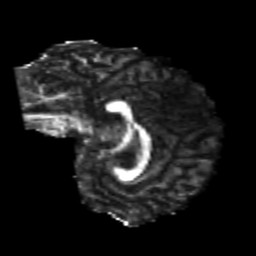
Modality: FA
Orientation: sagittal
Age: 22
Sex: female
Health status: healthy
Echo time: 0.074 s